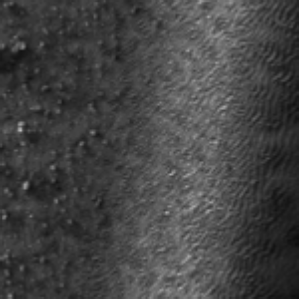
Label: frost